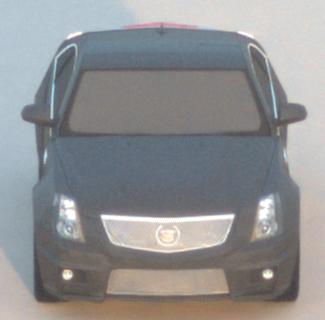
Make: Cadillac
Model: CTS-V
Detailed model: CTS-V (II) Limousine
Model produced from: 2008/11
Model produced until: 2010/12
Doors: 4
Color: gray
Road condition: dry road
Daytime: sunrise or sunset
Contrast: low contrast